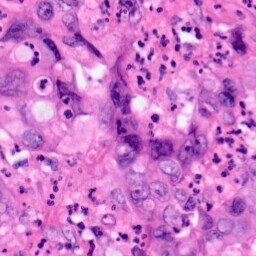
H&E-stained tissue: Pancreatic